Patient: sex M, age 46
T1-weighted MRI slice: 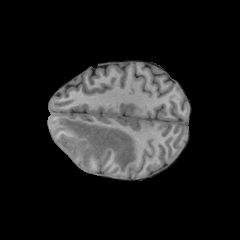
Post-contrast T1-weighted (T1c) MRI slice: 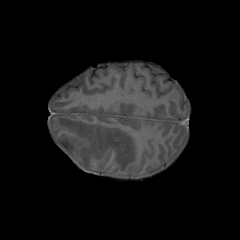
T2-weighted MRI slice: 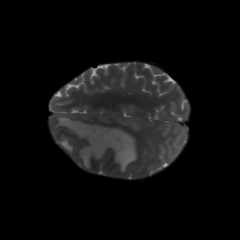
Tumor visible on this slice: yes
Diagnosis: Glioblastoma, IDH-wildtype
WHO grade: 4